Interaction volume radius: 5 \u00c5
Interaction volume height: 25 \u00c5
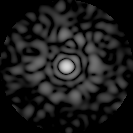
Disorder parameter: 0.8605